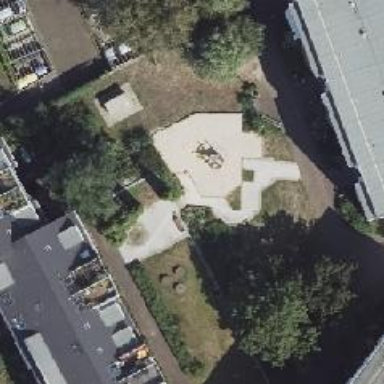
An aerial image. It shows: Playground area for leisure activities on the land.